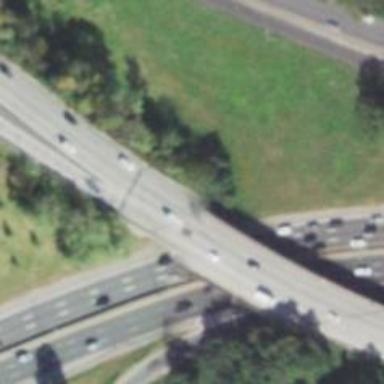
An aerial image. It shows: Trunk link highway.